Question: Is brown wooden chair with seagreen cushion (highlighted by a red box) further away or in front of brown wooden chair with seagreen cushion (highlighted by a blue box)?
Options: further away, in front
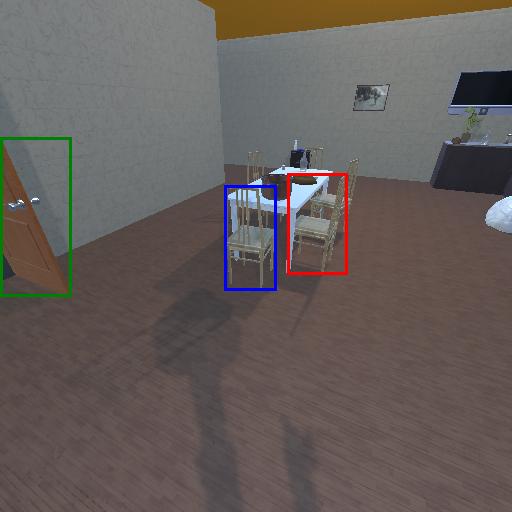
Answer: further away